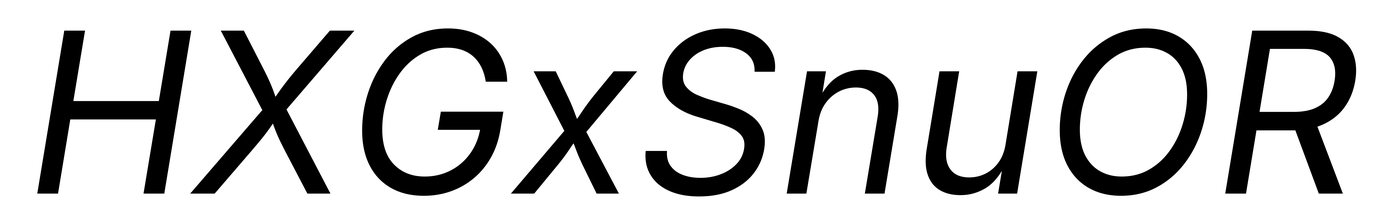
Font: Inter-Italic_Italic